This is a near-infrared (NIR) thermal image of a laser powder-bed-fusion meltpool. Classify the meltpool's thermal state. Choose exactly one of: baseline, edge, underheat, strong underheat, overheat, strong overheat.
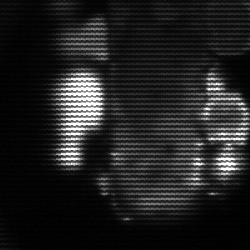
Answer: strong underheat